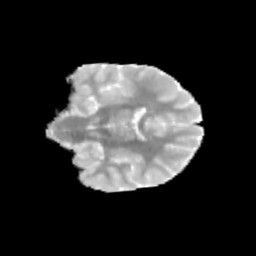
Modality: MD
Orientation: coronal
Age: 9
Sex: male
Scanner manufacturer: siemens
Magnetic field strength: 3 T
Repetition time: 3.8 s
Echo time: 0.07 s